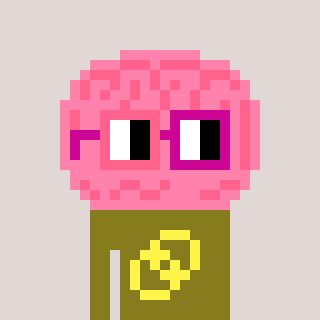
a pixel art character with square pink and red glasses, a brain-shaped head and a gunk-colored body on a warm background